Field crop: tomato
Growth stage: 2
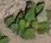
Species: solanum